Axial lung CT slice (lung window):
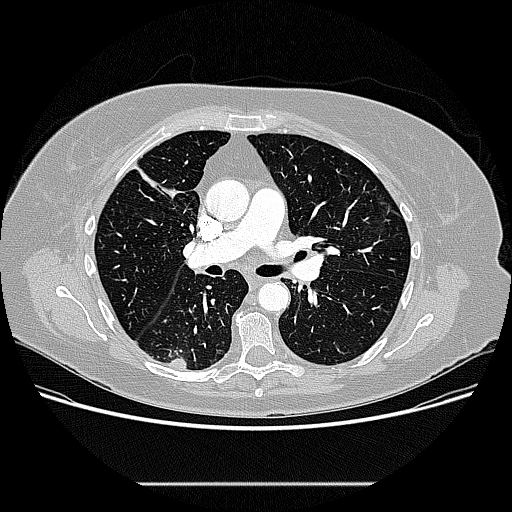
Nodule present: yes
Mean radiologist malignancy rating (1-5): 3